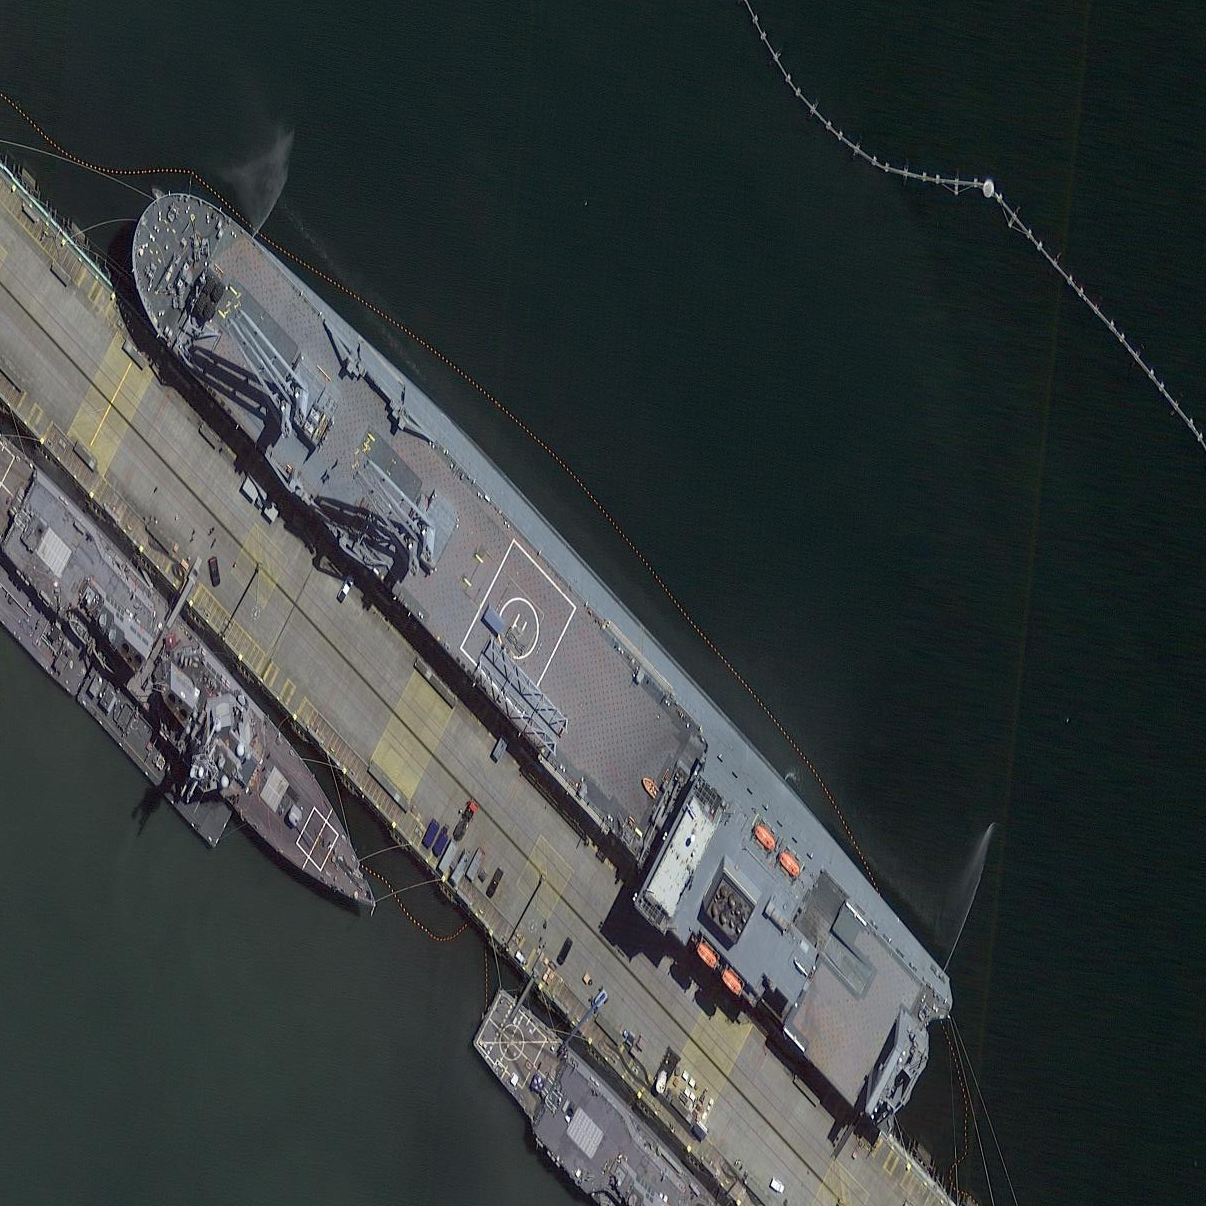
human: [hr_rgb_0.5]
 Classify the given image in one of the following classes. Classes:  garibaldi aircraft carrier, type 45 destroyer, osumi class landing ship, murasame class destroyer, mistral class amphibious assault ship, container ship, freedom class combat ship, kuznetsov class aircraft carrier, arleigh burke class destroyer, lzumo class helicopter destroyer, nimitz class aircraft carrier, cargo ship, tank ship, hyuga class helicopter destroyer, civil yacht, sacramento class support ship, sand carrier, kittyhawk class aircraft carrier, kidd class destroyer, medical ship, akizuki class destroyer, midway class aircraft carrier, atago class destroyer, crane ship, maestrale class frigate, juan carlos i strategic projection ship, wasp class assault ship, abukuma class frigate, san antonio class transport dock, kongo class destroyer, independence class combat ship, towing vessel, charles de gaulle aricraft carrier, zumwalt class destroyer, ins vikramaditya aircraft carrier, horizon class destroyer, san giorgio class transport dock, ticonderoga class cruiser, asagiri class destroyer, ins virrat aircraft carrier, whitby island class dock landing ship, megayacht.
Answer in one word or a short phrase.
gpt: Crane ship